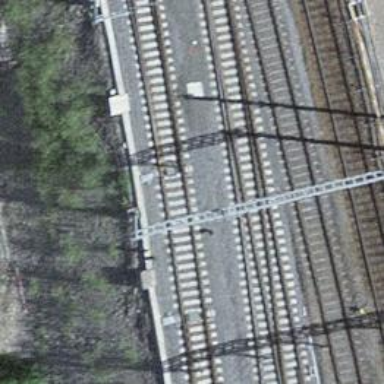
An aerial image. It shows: Railway switch.